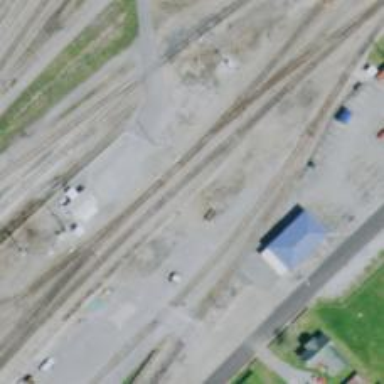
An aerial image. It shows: Railway siding for service.